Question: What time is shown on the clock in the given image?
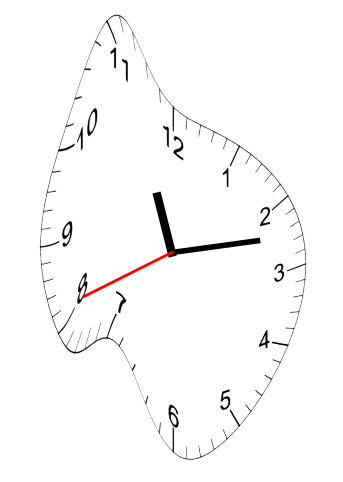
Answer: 11:12:41